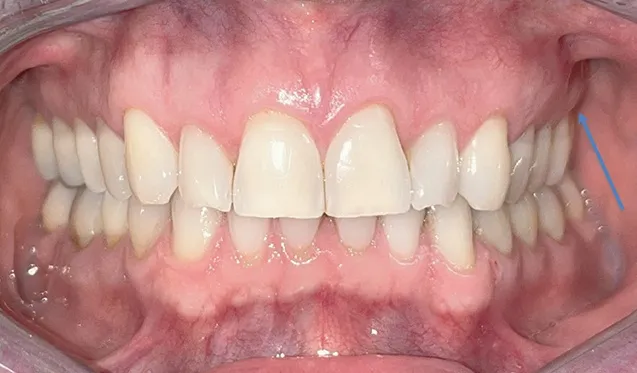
Intra-oral photography of the first endodontic consultation.
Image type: medical_photograph (oral_photograph)